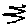
Label: zigzag